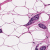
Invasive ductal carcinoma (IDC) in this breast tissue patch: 0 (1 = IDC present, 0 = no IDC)